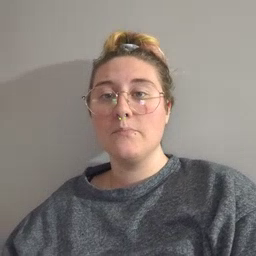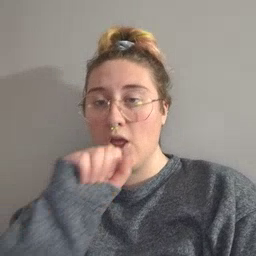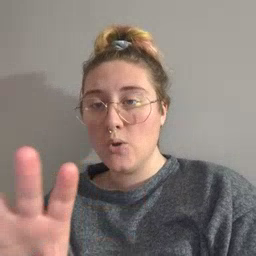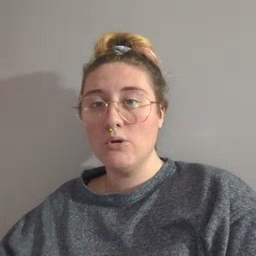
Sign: blow